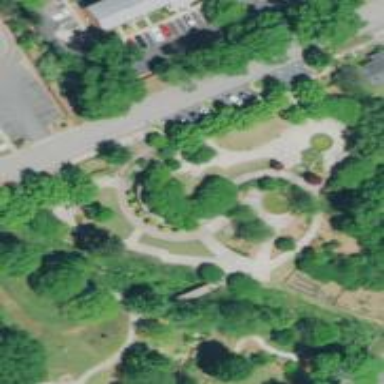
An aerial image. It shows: Memorial site with historic significance.